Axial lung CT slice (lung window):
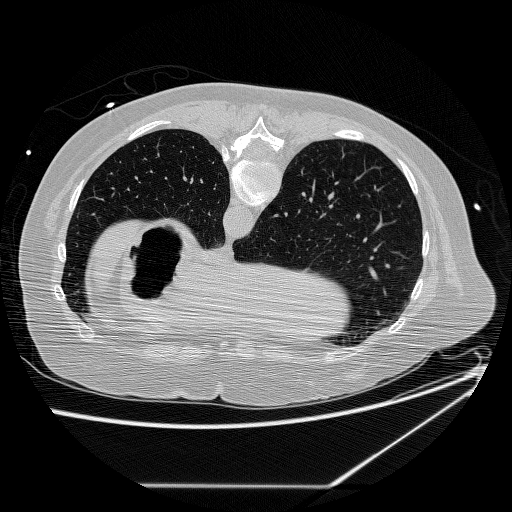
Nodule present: no